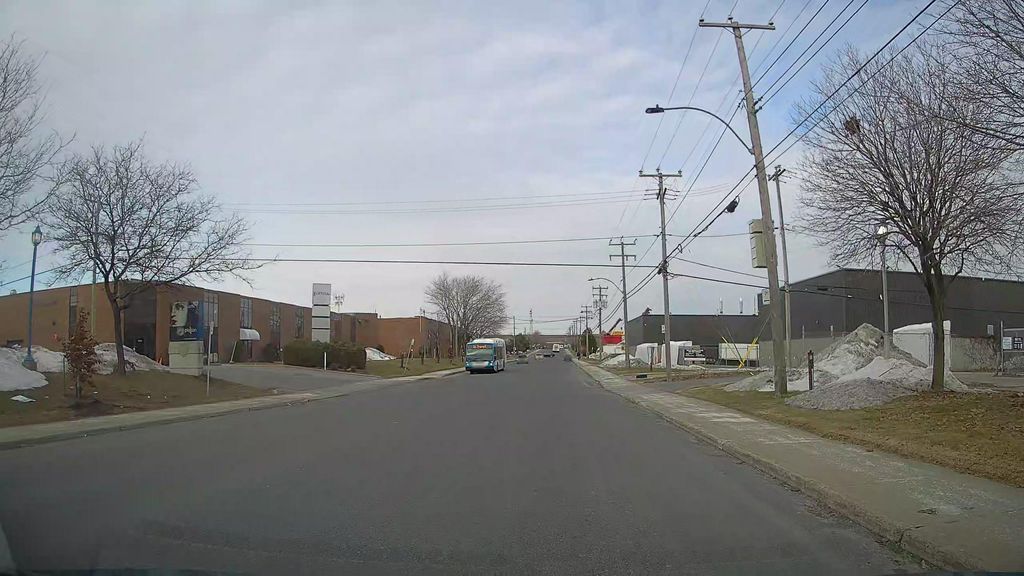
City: montreal